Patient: sex M, age 61
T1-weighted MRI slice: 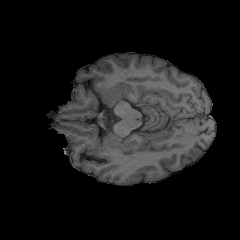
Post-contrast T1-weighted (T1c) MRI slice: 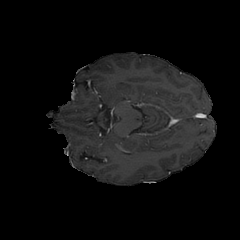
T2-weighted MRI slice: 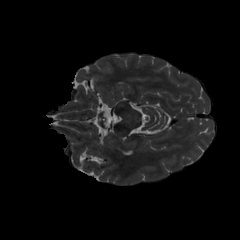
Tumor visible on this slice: no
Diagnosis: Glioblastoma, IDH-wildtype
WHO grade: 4